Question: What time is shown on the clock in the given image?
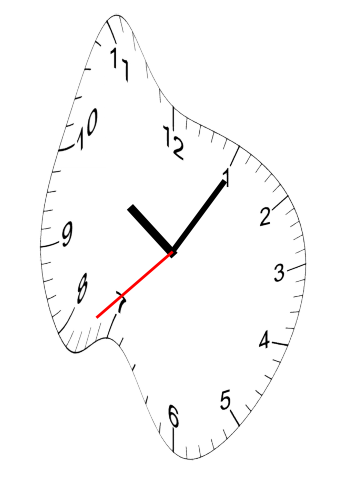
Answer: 10:05:38